Question: Is it possible to bind a control's TabIndex to the column's order in a GridView? Say, we have a GridView with AllowsColumnReorder set to true, and when we dragging a second column to be last, the tab navigation order would remain column-ordered: 1 -> 3 -> 2, and not the 1-> 2 -> 3 as usually. What i want to do is the tab navigation according to real column layout as on second image.

My code for kxaml:
'''
<Page
xmlns="http://schemas.microsoft.com/winfx/2006/xaml/presentation"
xmlns:x="http://schemas.microsoft.com/winfx/2006/xaml">
<Grid>
<ListView ItemsSource="2"
Grid.Row="1">
<ListView.View>
<GridView AllowsColumnReorder="True">
<GridViewColumn Header="One">
<GridViewColumn.CellTemplate>
<DataTemplate>
<TextBox Width="100" Text="1"/>
</DataTemplate>
</GridViewColumn.CellTemplate>
</GridViewColumn>
<GridViewColumn Header="Two">
<GridViewColumn.CellTemplate>
<DataTemplate>
<TextBox Width="100" Text="2"/>
</DataTemplate>
</GridViewColumn.CellTemplate>
</GridViewColumn>
<GridViewColumn Header="Three">
<GridViewColumn.CellTemplate>
<DataTemplate>
<TextBox Width="100" Text="3"/>
</DataTemplate>
</GridViewColumn.CellTemplate>
</GridViewColumn>
</GridView>
</ListView.View>
</ListView>
</Grid>
</Page>
'''
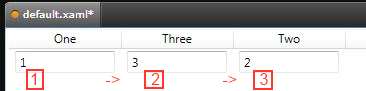
Answer: here is an example with datagrid instead
'''
<DataGrid ItemsSource="2" Grid.Row="1">
<DataGrid.CellStyle>
<Style TargetType="{x:Type DataGridCell}">
<Setter Property="KeyboardNavigation.IsTabStop" Value="False" />
</Style>
</DataGrid.CellStyle>
<DataGrid.Columns>
<DataGridTemplateColumn Header="One">
<DataGridTemplateColumn.CellTemplate>
<DataTemplate>
<TextBox Width="100" Text="1" />
</DataTemplate>
</DataGridTemplateColumn.CellTemplate>
</DataGridTemplateColumn>
<DataGridTemplateColumn Header="Two">
<DataGridTemplateColumn.CellTemplate>
<DataTemplate>
<TextBox Width="100" Text="2" />
</DataTemplate>
</DataGridTemplateColumn.CellTemplate>
</DataGridTemplateColumn>
<DataGridTemplateColumn Header="Three">
<DataGridTemplateColumn.CellTemplate>
<DataTemplate>
<TextBox Width="100" Text="3" />
</DataTemplate>
</DataGridTemplateColumn.CellTemplate>
</DataGridTemplateColumn>
</DataGrid.Columns>
</DataGrid>
'''
here is a solution with listview that works, but i think its not the best...
'''
public class CustomGridViewColumn : GridViewColumn
{
public static readonly DependencyProperty ColumnIndexProperty =
DependencyProperty.Register("ColumnIndex", typeof(int), typeof(CustomGridViewColumn),
new FrameworkPropertyMetadata());
public int ColumnIndex {
get { return (int)GetValue(ColumnIndexProperty); }
set { SetValue(ColumnIndexProperty, value); }
}
}
public partial class Window1 : Window
{
public Window1()
{
InitializeComponent();
gridView.Columns.CollectionChanged+= new NotifyCollectionChangedEventHandler(gridView_Columns_CollectionChanged);
}
void gridView_Columns_CollectionChanged(object sender, NotifyCollectionChangedEventArgs e)
{
var index = 0;
foreach(CustomGridViewColumn col in gridView.Columns){
col.ColumnIndex=index++;
}
}
}
<ListView KeyboardNavigation.TabNavigation="Cycle">
<ListView.View>
<GridView x:Name="gridView" AllowsColumnReorder="True">
<local:CustomGridViewColumn Header="One" x:Name="col1">
<local:CustomGridViewColumn.CellTemplate>
<DataTemplate>
<TextBox Width="100" Text="1" TabIndex="{Binding Path=ColumnIndex, Mode=OneWay, ElementName=col1}"/>
</DataTemplate>
</local:CustomGridViewColumn.CellTemplate>
</local:CustomGridViewColumn>
<local:CustomGridViewColumn Header="Two" x:Name="col2">
<local:CustomGridViewColumn.CellTemplate>
<DataTemplate>
<TextBox Width="100" Text="2" TabIndex="{Binding Path=ColumnIndex, Mode=OneWay, ElementName=col2}"/>
</DataTemplate>
</local:CustomGridViewColumn.CellTemplate>
</local:CustomGridViewColumn>
<local:CustomGridViewColumn Header="Three" x:Name="col3">
<local:CustomGridViewColumn.CellTemplate>
<DataTemplate>
<TextBox Width="100" Text="3" TabIndex="{Binding Path=ColumnIndex, Mode=OneWay, ElementName=col3}"/>
</DataTemplate>
</local:CustomGridViewColumn.CellTemplate>
</local:CustomGridViewColumn>
</GridView>
</ListView.View>
<ListViewItem>1</ListViewItem>
<ListViewItem>2</ListViewItem>
<ListViewItem>3</ListViewItem>
</ListView>
'''
hope this helps